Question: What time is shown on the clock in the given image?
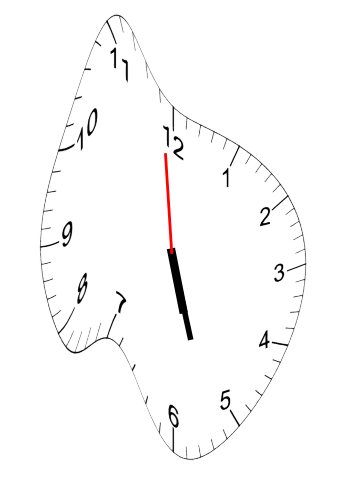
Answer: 05:26:59